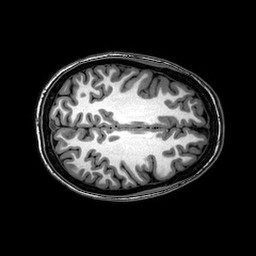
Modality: T1w
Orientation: axial
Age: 19
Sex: female
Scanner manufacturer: philips
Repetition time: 0.008333 s
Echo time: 0.00385 s